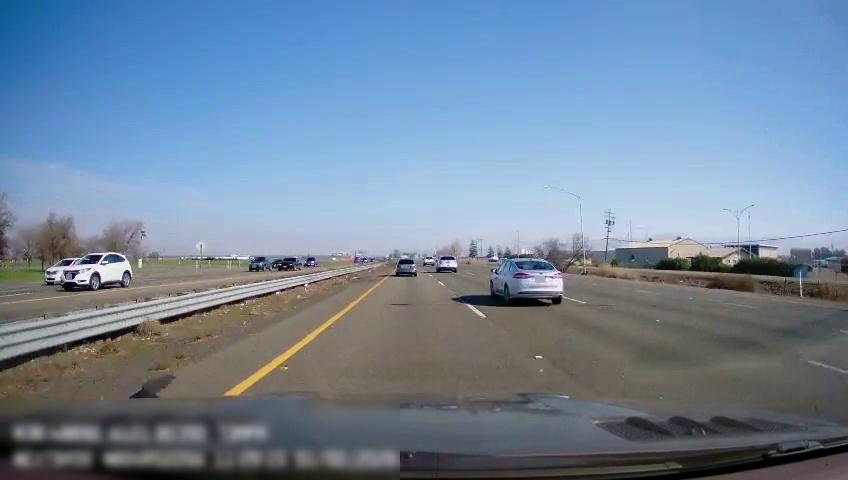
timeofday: Day
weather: Sunny
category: Drivable Space
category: Drivable Space
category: Vehicles | Car
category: Vehicles | SUV
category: Vehicles | SUV
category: Vehicles | SUV
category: Vehicles | Car
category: Vehicles | SUV
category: Vehicles | SUV
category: Vehicles | SUV
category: Vehicles | SUV
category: Vehicles | Truck
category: Lanes | Current Lane
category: Lanes | Current Lane
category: Lanes | Alternate Lane
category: Lanes | Alternate Lane
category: Lanes | Opposite Lane
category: Lanes | Opposite Lane
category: Lanes | Opposite Lane